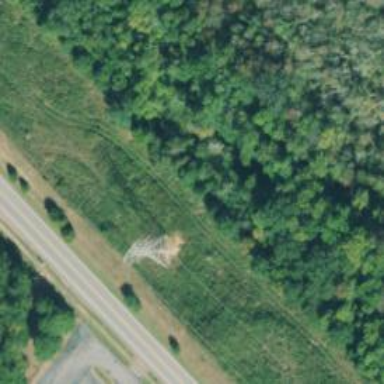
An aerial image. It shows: Lattice structure tower used for power transmission.